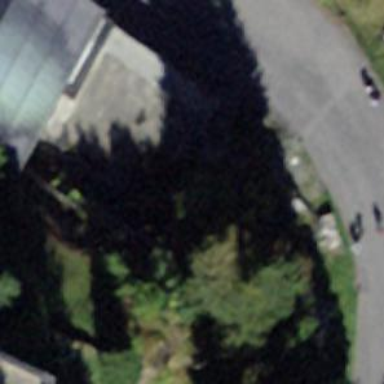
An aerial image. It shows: Garage building.